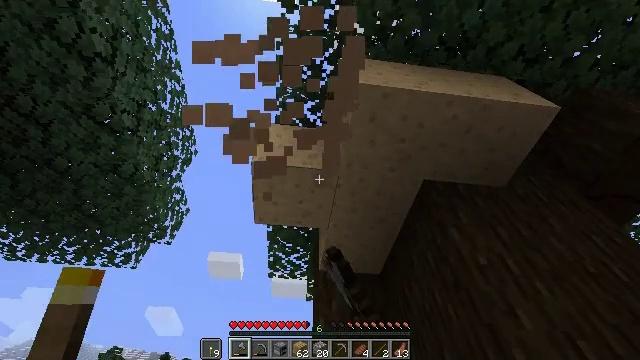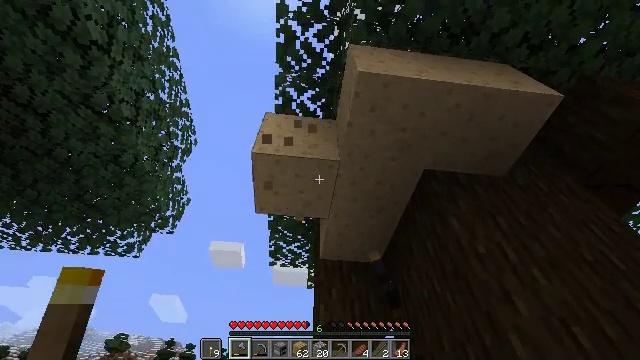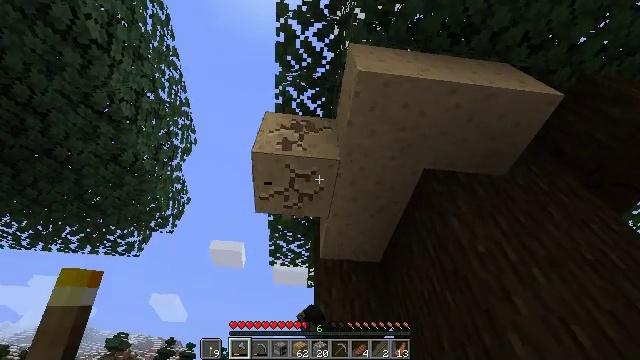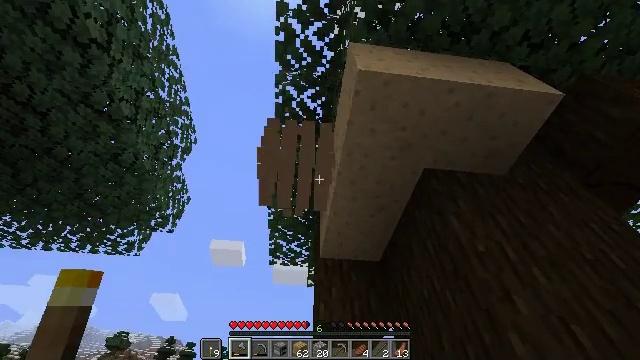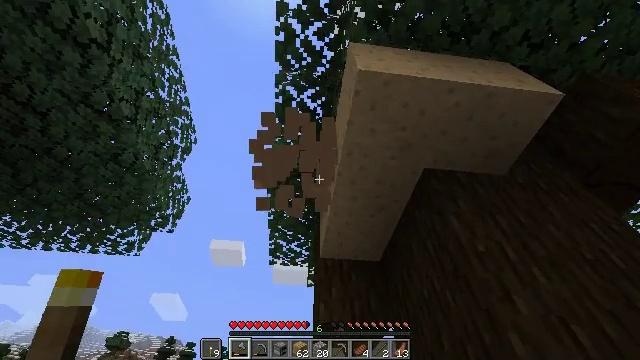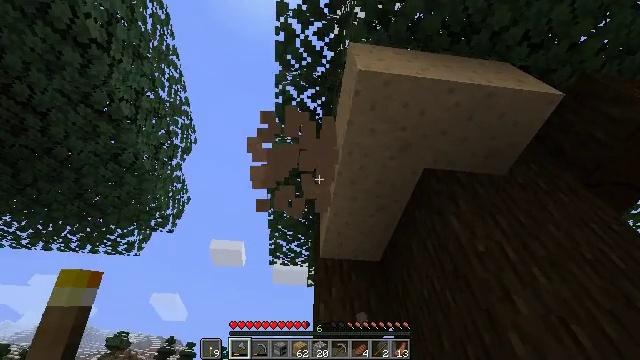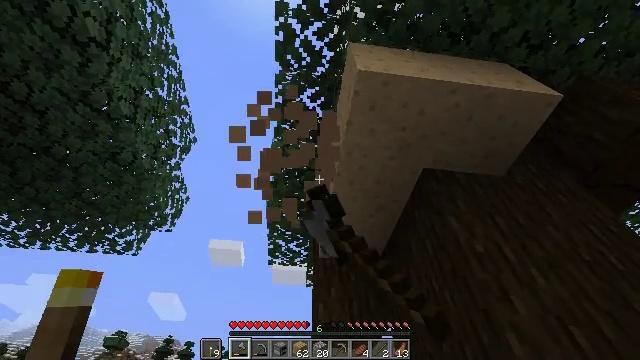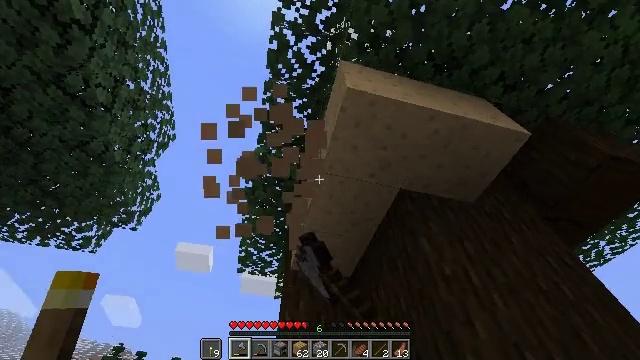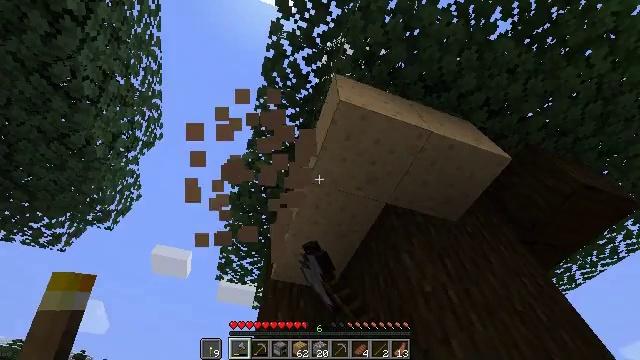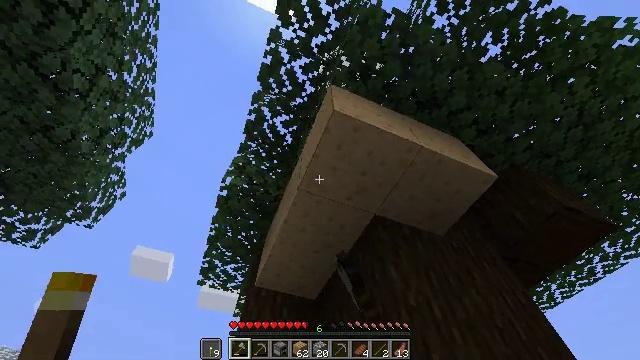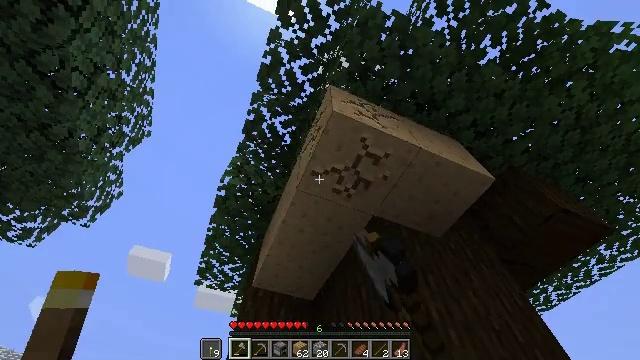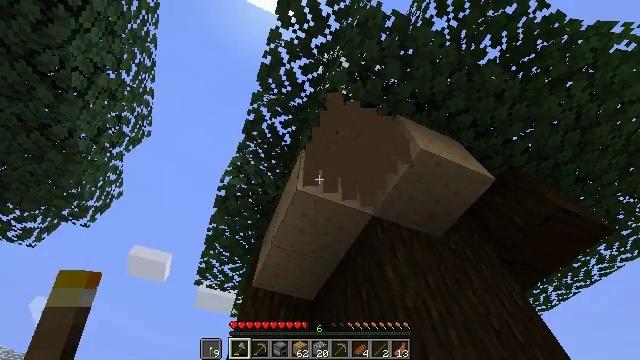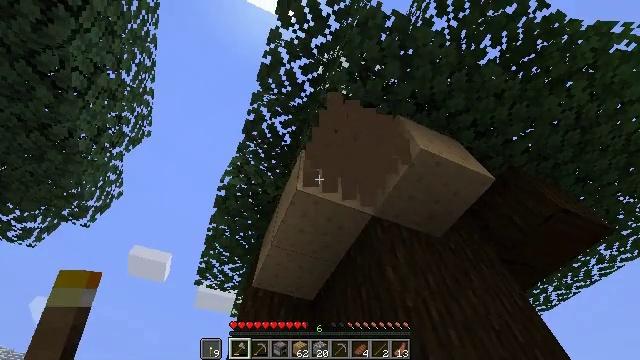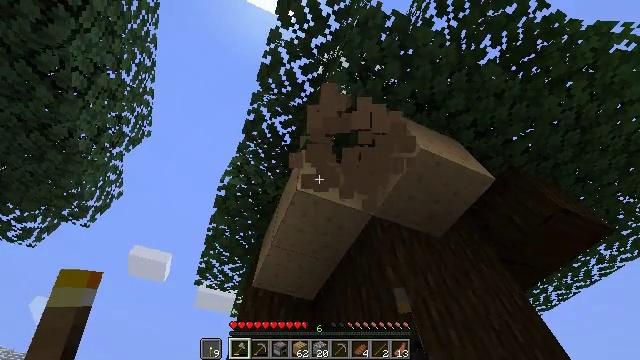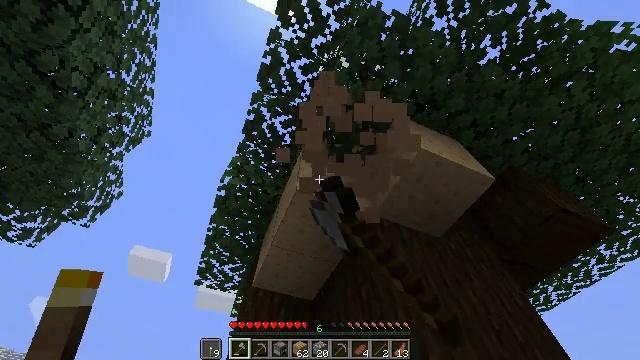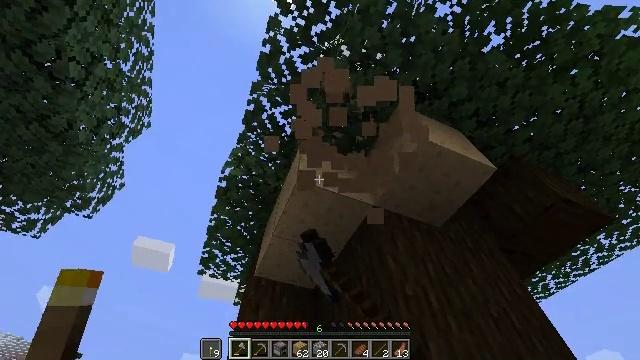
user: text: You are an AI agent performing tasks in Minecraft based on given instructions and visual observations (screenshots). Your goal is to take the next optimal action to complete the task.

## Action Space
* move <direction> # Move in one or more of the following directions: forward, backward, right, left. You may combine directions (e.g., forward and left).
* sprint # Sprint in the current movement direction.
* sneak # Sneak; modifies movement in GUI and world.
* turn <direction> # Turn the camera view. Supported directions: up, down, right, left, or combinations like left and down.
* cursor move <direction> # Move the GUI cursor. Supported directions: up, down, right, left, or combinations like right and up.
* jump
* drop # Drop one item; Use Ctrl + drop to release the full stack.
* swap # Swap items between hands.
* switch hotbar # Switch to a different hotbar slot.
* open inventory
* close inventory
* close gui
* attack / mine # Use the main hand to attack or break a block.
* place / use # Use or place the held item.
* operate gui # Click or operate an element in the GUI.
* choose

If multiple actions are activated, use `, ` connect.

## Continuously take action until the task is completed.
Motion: motion action
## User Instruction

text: Break the brown mushroom block to collect materials.
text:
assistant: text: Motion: turn down, attack / mine
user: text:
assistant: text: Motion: attack / mine
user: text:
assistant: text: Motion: attack / mine
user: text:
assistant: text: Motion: attack / mine
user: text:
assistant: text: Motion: attack / mine
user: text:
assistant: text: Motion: attack / mine
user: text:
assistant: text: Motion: turn right and up, attack / mine
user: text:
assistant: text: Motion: turn right and up, attack / mine
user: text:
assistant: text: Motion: turn right and up, attack / mine
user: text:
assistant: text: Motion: attack / mine
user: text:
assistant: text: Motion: attack / mine
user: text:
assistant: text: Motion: attack / mine
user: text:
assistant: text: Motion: attack / mine
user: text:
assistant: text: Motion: attack / mine
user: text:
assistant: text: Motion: turn down, attack / mine
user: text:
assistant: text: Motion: turn left and down, attack / mine
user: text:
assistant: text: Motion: turn left and down, attack / mine
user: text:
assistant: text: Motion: attack / mine
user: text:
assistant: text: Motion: turn left and down, attack / mine
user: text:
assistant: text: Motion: attack / mine
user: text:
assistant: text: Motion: attack / mine
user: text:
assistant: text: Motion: attack / mine
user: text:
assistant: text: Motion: turn left and down, attack / mine
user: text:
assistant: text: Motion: turn left and down, attack / mine
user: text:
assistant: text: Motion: attack / mine
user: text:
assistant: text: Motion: attack / mine
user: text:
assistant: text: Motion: attack / mine
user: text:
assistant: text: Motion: attack / mine
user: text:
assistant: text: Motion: attack / mine
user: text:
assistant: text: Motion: turn right and up, attack / mine